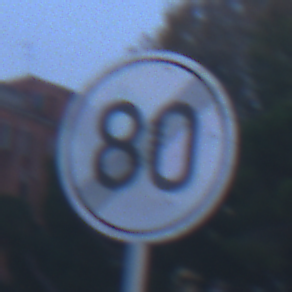
Verkehrszeichen: EndeGeschwindigkeit80
Umgebung: Outdoor, Urban
Tageszeit: Dawn
Wetter: PartlyCloudy
Licht: Natural
Jahreszeit: NotSpecified
Kontrast: LowContrast